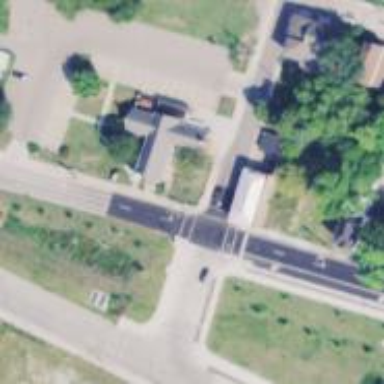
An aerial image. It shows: Crossing road.